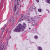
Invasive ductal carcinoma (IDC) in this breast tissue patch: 1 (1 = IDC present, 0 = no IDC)